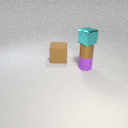
small purple rubber cylinder in front of large brown rubber cube